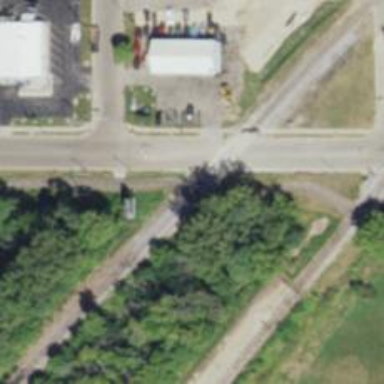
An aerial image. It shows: Railway crossing.